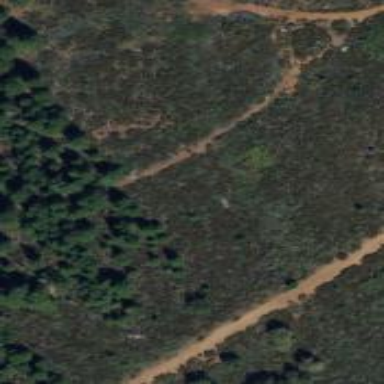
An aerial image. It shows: Path.